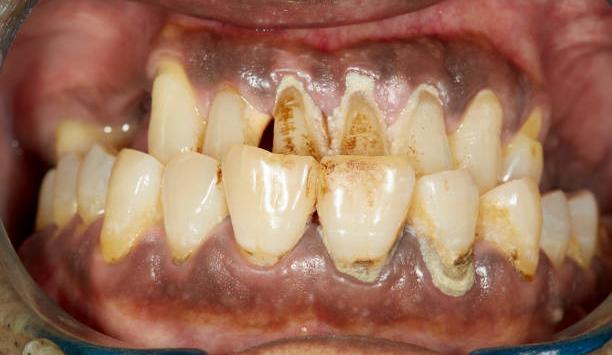
Condition: Gingivitis